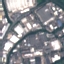
Label: Industrial